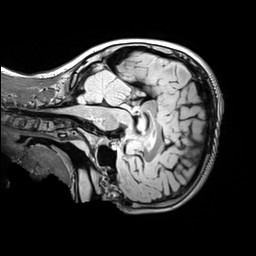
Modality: FLAIR
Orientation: sagittal
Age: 11
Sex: male
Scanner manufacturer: siemens
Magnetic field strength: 3 T
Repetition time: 5 s
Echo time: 0.388 s